Milling tool wear sample.
Tool blade image: 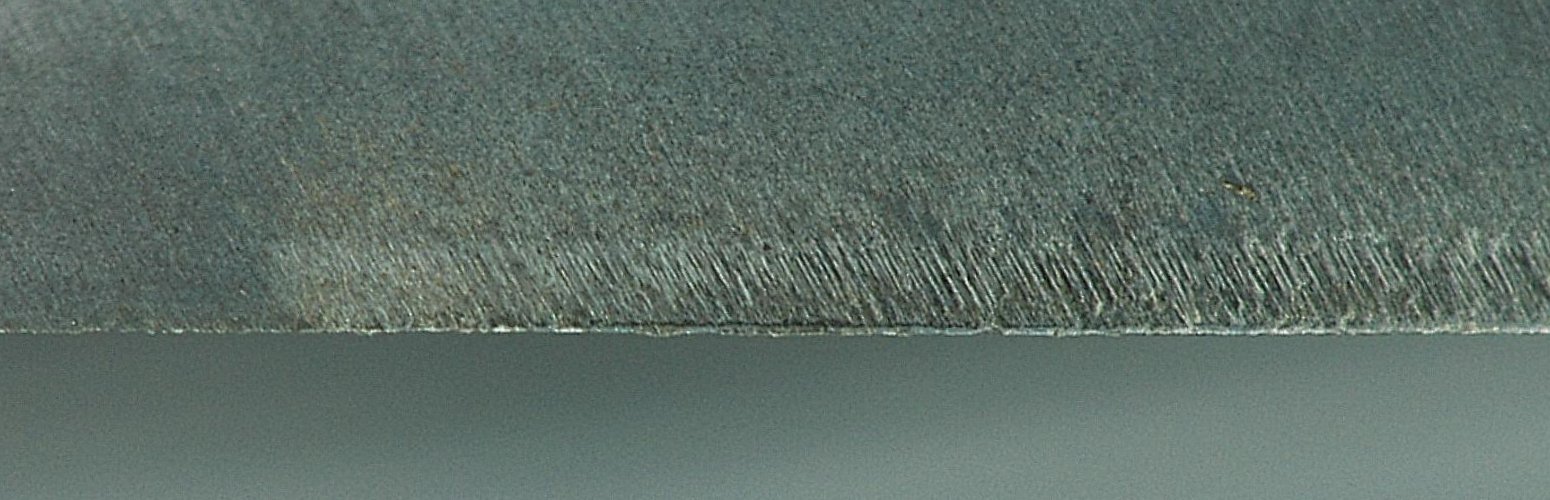
Chip image: 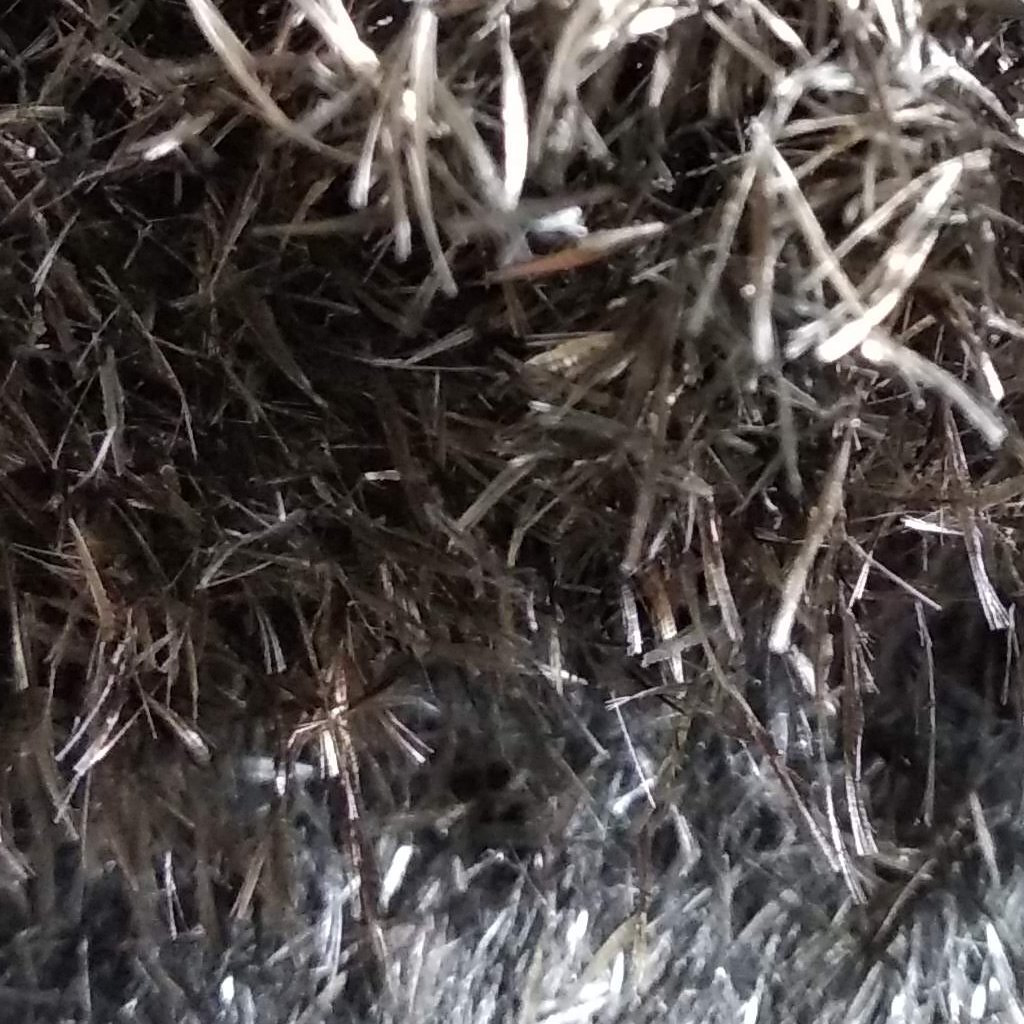
Workpiece image: 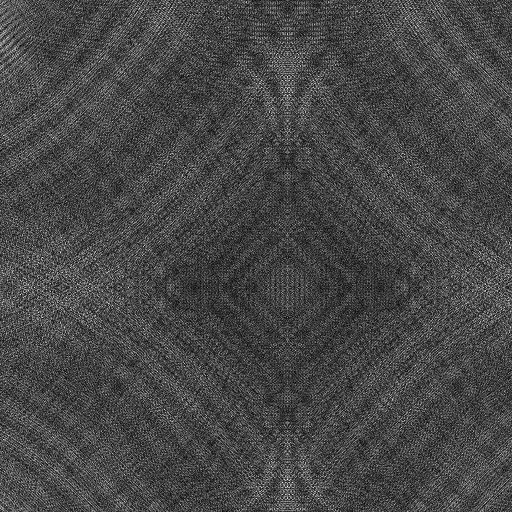
Tool wear state: sharp
Gaps: 0
Flank wear: 29.85
Overhang: 9.64
Force-signal Mel-spectrograms (X, Y, Z axes): 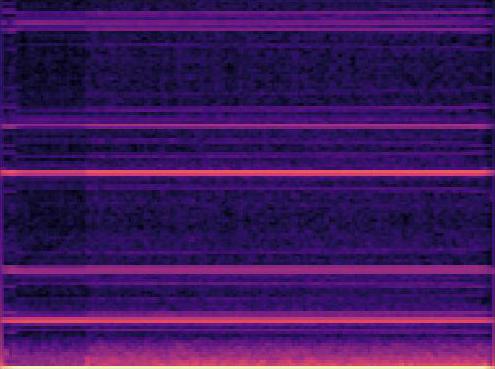 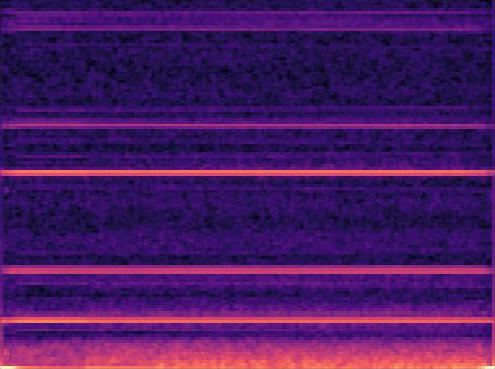 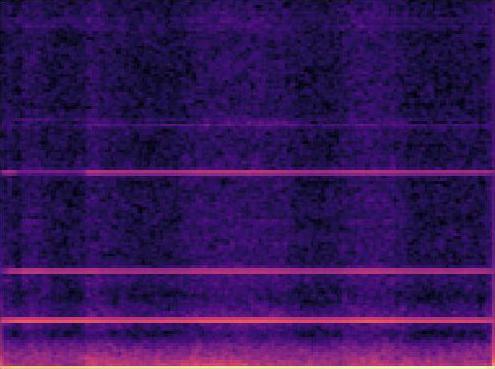
Force-signal scalograms (X, Y, Z axes): 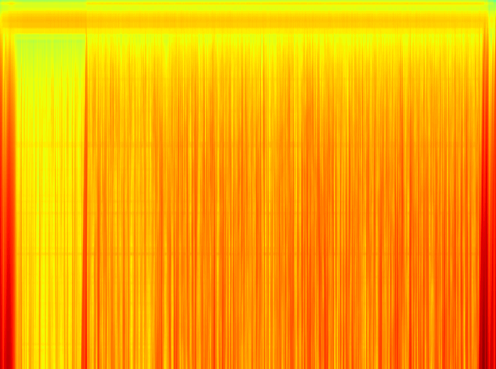 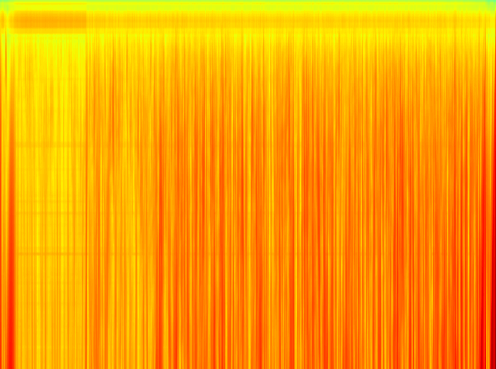 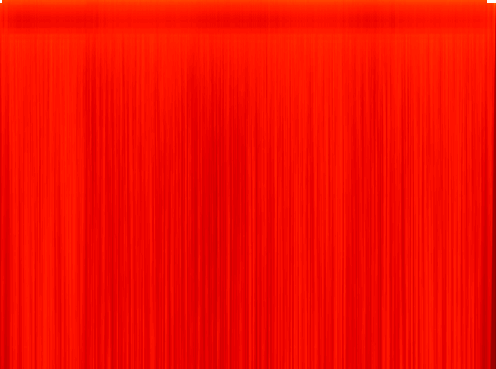
Force phase: initial_break_in_wear